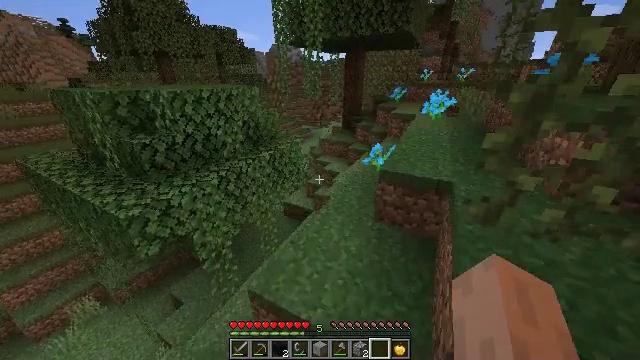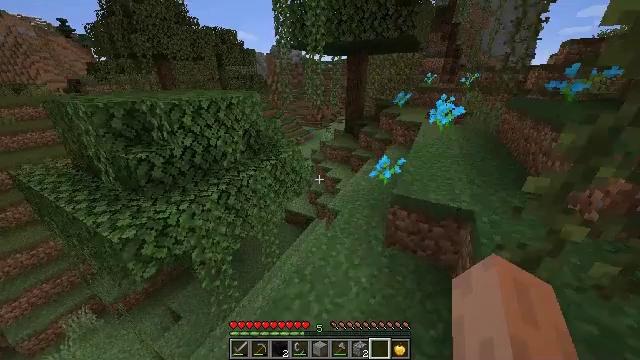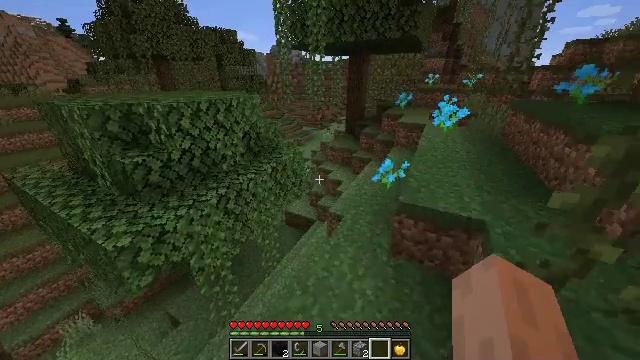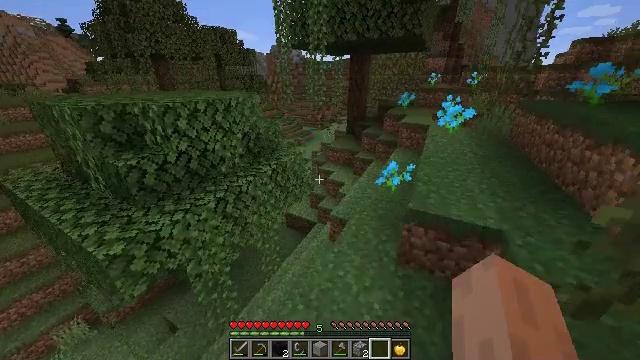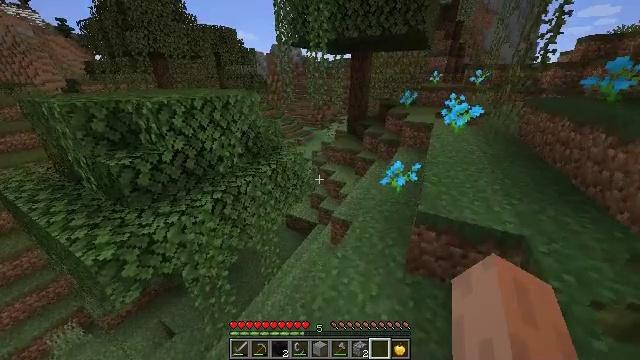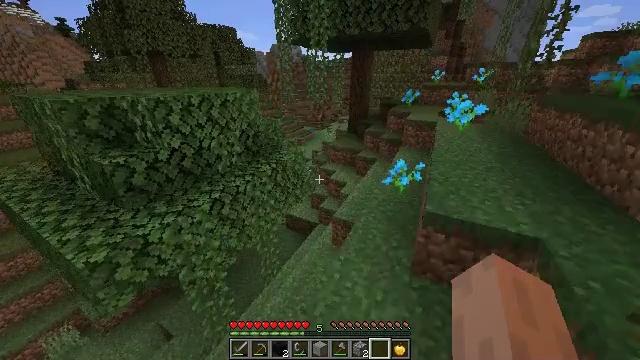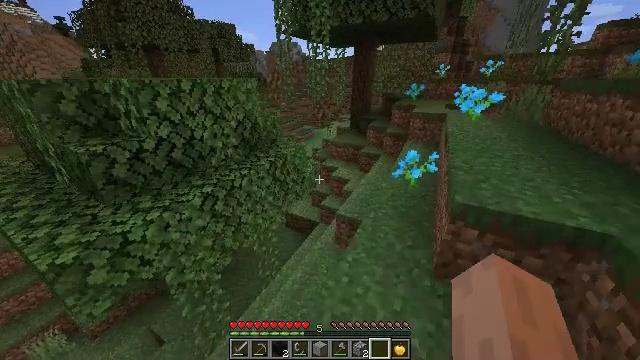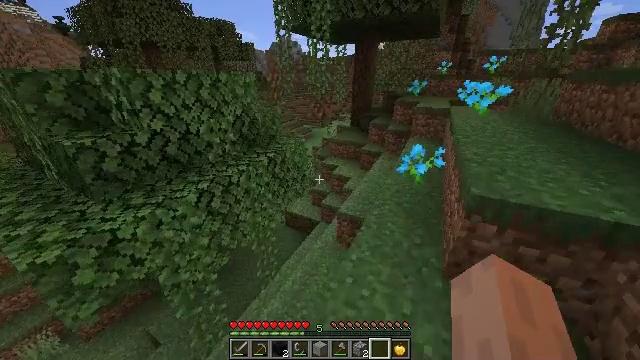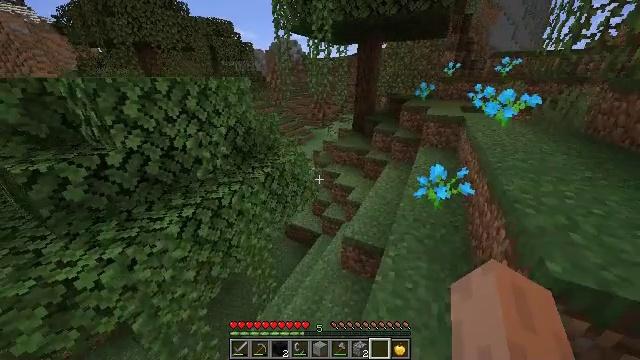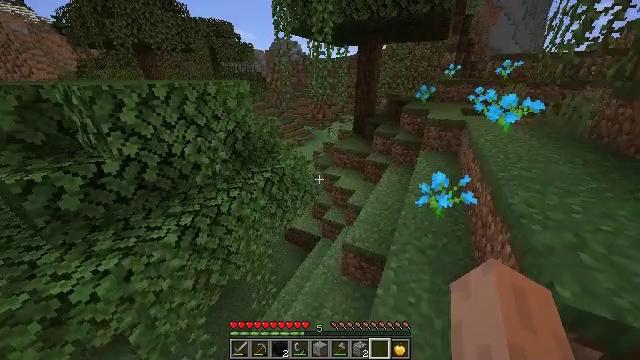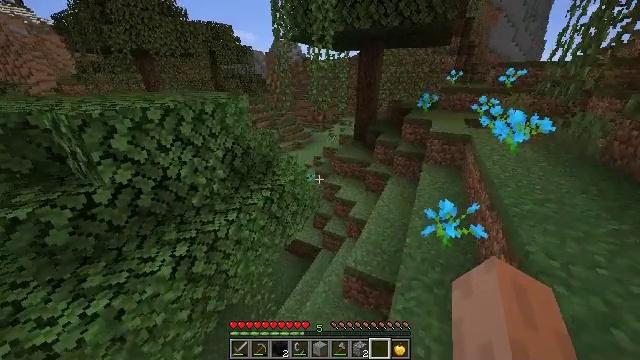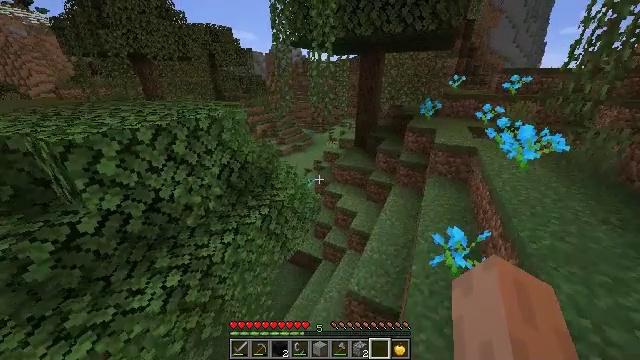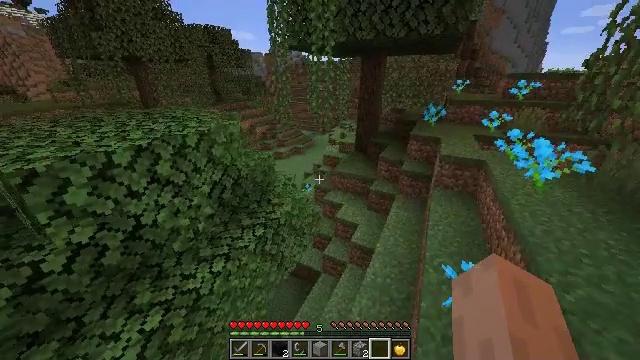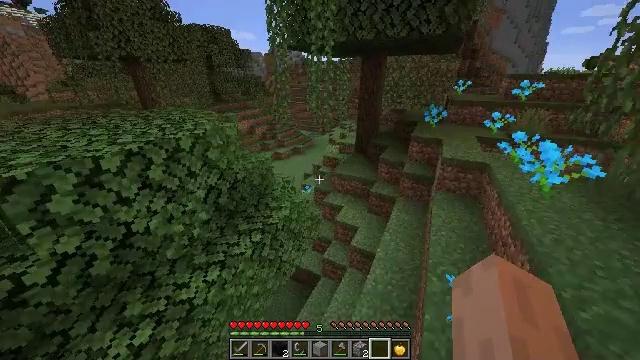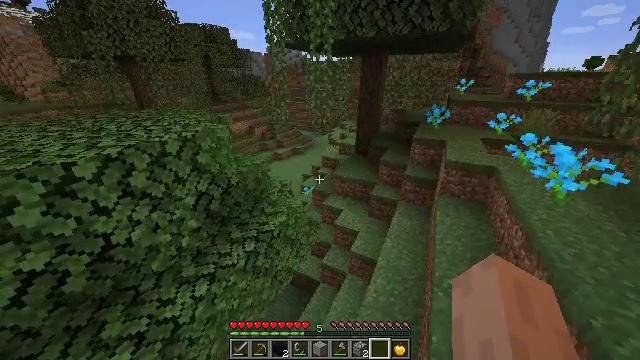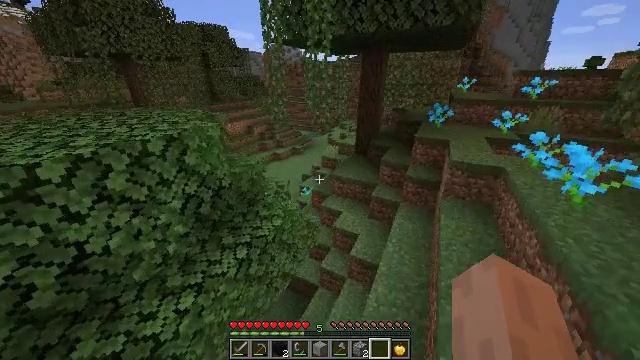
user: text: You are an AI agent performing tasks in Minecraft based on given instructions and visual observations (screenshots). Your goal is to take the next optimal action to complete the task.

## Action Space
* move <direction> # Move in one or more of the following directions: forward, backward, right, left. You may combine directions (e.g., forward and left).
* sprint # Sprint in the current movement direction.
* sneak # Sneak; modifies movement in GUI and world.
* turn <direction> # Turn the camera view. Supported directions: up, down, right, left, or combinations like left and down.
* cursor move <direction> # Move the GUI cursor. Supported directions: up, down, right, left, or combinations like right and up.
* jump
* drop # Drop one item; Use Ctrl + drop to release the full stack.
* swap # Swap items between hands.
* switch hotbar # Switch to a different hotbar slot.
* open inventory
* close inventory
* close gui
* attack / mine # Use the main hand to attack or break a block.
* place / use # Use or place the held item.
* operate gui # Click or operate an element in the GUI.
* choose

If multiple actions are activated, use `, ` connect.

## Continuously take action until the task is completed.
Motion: motion action
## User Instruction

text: Combat the chicken.
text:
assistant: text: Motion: move forward, sprint, jump
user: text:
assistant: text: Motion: move forward, sprint, jump
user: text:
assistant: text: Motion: move forward, sprint, jump
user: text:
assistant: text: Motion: move forward, sprint, jump
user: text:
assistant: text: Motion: move forward, sprint, jump
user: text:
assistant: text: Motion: move forward, sprint, jump
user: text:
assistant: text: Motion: move forward, sprint, jump
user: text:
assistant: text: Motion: move forward, sprint, jump
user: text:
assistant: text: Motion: move forward, sprint, jump
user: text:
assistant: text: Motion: move forward, sprint, jump
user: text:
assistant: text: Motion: move forward and move right, sprint, jump
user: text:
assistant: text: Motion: move forward and move right, sprint, jump
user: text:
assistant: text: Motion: move forward and move right, sprint, jump
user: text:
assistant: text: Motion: move forward and move right, sprint, jump
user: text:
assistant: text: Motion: move forward and move right, sprint, jump
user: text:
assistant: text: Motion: move forward and move right, sprint, jump
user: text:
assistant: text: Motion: move forward and move right, sprint, jump
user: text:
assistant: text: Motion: move forward and move right, sprint, turn left, jump
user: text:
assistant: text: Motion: move forward and move right, sprint, turn left, jump
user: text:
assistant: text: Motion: move forward and move right, sprint, turn left, jump
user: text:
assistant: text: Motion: move forward and move right, sprint, turn left, jump
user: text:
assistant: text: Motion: move forward and move right, sprint, jump
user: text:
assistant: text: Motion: move forward and move right, sprint, jump
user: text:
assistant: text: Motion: move forward and move right, sprint, jump
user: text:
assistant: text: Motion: move forward and move right, sprint, jump
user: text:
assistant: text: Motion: move forward and move right, sprint, jump
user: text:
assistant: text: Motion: move forward and move right, sprint, jump
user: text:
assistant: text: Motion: move forward and move right, sprint, jump
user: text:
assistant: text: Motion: move forward and move right, sprint, jump
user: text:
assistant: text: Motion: move forward and move right, sprint, turn left, jump